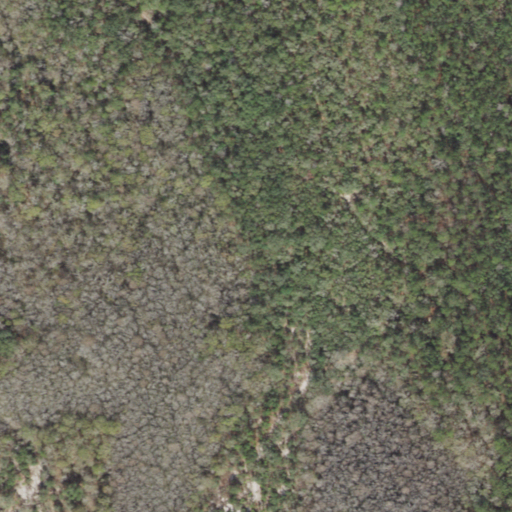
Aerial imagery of island in Florida named Bear Hammock containing evergreen forest, woody wetlands, and shrub